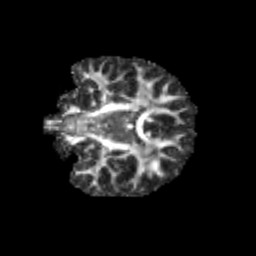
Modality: FA
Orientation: coronal
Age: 10
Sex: female
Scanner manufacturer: siemens
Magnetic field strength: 3 T
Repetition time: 3.8 s
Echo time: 0.07 s